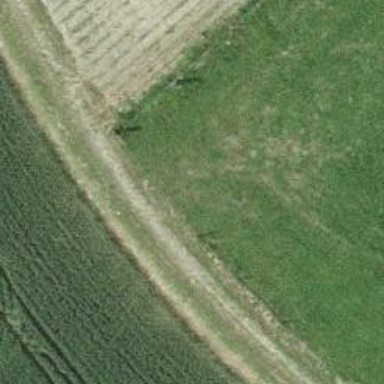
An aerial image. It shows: Unpaved track with grade2 quality type.